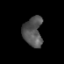
Tissue: prostate
Cell type: T cells
Senescence score: 0.2619
Nuclear area (px): 561
Mean DAPI intensity: 83.902